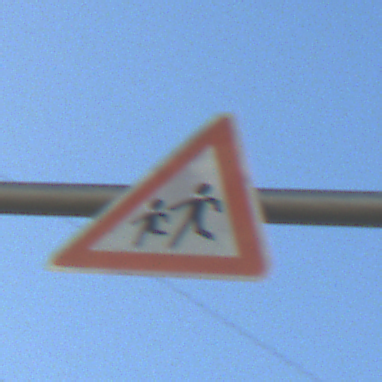
Verkehrszeichen: KinderRechts
Umgebung: Outdoor, Nature
Tageszeit: SunriseSunset
Wetter: Clear
Licht: Natural
Jahreszeit: NotSpecified
Kontrast: HighContrast